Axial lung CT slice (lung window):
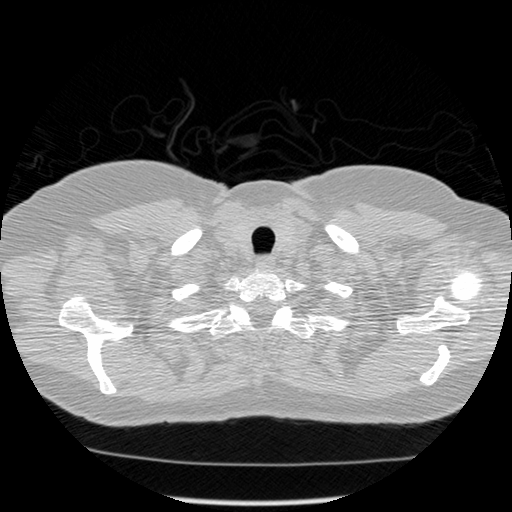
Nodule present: no